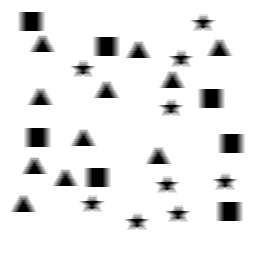
Squares: 7
Triangles: 11
Stars: 9
Total shapes: 27